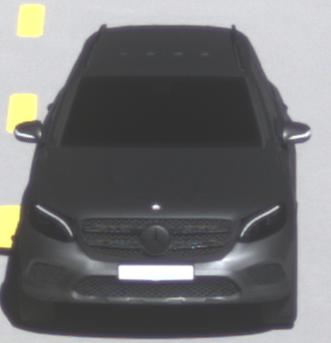
Make: Mercedes-Benz
Model: GLC 250
Detailed model: GLC (253)
Model produced from: 2015/09
Model produced until: 2018/05
Doors: 5
Color: gray
Road condition: dry road
Daytime: morning or afternoon
Contrast: high contrast